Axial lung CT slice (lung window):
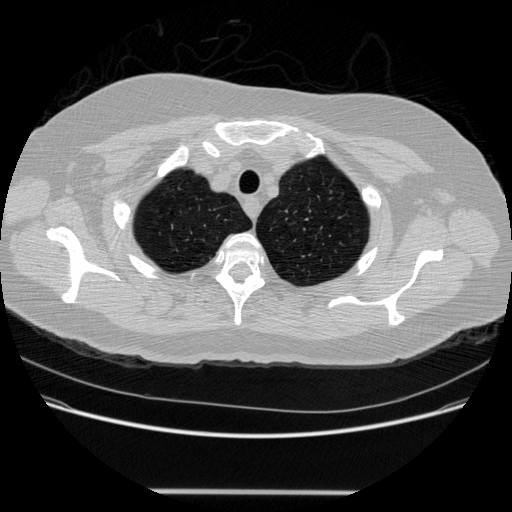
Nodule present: no